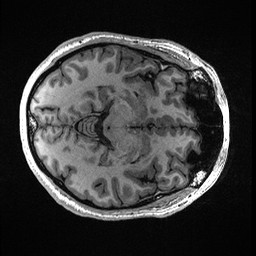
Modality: T1w
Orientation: axial
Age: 44
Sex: male
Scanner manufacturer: ge
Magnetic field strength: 3 T
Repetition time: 0.006952 s
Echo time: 0.00292 s